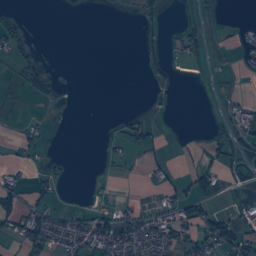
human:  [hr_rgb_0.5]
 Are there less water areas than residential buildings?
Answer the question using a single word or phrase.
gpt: yes

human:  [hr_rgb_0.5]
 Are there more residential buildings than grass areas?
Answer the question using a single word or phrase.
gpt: yes

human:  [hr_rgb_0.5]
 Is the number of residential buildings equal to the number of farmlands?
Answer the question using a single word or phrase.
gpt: no

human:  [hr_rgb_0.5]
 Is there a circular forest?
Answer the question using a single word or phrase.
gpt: no

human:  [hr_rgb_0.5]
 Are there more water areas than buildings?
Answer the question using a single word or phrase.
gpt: no

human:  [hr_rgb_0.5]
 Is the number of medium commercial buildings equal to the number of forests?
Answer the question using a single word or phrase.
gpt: no

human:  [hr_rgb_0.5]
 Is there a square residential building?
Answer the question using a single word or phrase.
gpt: no

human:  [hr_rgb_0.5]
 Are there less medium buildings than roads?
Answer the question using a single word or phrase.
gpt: yes

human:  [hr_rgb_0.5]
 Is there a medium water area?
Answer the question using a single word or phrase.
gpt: no

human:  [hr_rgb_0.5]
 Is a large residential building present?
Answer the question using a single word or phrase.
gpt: yes

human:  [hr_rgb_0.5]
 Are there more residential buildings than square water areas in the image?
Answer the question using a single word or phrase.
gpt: yes

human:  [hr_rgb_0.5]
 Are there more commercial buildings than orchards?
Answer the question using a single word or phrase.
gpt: yes

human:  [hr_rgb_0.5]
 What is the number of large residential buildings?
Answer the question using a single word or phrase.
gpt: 1

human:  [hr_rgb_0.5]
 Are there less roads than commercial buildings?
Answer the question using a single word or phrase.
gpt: no

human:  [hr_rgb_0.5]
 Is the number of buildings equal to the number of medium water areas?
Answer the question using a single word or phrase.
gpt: no

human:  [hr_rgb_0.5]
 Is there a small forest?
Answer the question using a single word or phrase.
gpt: yes

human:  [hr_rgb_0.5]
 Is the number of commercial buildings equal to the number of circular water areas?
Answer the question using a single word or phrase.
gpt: no

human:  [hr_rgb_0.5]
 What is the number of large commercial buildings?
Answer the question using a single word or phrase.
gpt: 1

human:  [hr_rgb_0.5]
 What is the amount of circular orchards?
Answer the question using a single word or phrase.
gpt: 0

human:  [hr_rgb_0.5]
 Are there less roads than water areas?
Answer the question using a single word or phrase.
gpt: no

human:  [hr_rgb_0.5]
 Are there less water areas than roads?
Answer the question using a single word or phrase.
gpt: yes

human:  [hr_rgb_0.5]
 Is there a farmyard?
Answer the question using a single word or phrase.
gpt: yes

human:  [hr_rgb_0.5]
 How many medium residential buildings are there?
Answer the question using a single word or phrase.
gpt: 5

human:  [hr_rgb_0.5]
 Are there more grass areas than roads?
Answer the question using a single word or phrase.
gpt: no

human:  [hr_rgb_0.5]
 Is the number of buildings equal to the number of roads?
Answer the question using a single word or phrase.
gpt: no

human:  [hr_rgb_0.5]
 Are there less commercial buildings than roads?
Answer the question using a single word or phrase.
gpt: yes

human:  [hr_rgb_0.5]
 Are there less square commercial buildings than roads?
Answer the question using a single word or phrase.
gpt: yes

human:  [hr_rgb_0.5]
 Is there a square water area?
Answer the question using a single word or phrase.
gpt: yes

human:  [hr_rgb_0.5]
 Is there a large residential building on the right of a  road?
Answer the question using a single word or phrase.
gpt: yes

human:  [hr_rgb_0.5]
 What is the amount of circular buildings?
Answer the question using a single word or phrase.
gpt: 1

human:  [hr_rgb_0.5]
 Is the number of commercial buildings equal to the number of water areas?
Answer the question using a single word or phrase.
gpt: no

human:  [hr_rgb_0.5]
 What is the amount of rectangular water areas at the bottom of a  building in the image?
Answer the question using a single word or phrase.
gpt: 3

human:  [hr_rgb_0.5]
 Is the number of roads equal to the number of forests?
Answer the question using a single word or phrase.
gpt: no

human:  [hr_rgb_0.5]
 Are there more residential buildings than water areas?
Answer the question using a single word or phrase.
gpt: yes

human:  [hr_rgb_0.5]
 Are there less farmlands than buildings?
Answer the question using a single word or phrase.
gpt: yes

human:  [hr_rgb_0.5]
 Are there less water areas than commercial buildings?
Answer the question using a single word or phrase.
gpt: no